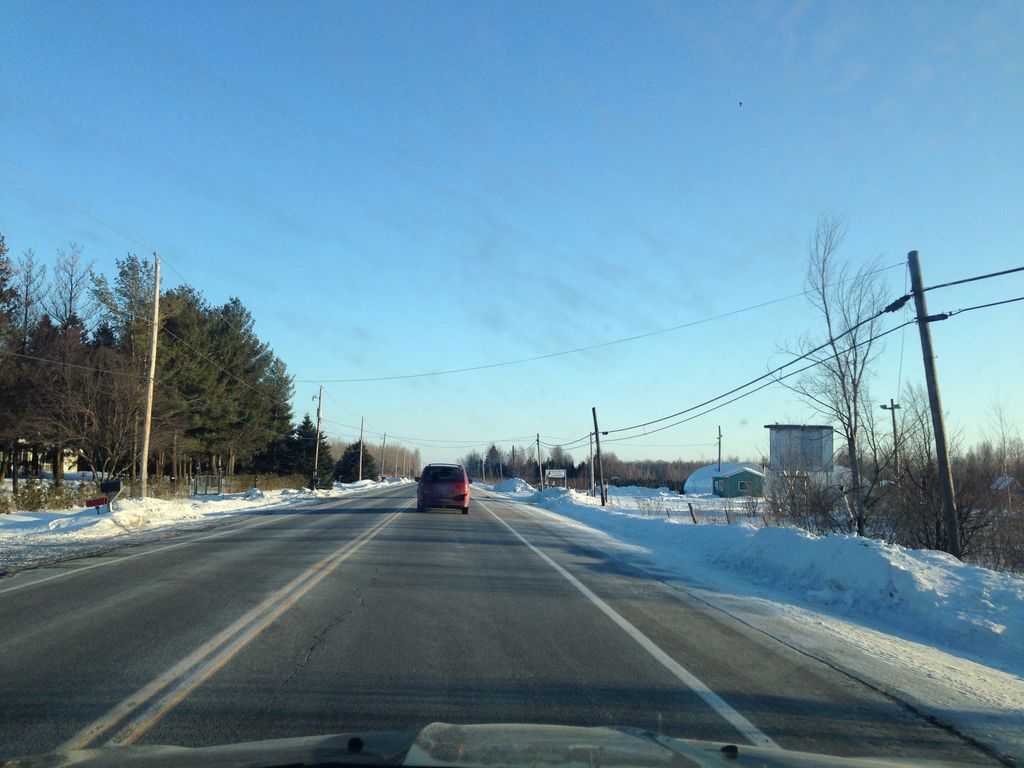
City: ottawa-gatineau